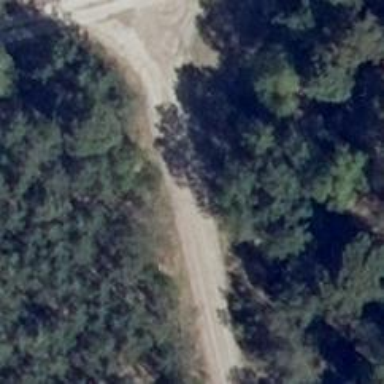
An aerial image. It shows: Dirt track road with grade3 tracktype.